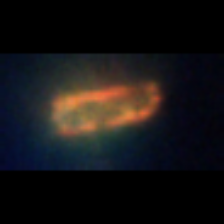
Taxon: Centric
Group: Diatoms